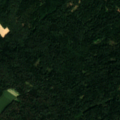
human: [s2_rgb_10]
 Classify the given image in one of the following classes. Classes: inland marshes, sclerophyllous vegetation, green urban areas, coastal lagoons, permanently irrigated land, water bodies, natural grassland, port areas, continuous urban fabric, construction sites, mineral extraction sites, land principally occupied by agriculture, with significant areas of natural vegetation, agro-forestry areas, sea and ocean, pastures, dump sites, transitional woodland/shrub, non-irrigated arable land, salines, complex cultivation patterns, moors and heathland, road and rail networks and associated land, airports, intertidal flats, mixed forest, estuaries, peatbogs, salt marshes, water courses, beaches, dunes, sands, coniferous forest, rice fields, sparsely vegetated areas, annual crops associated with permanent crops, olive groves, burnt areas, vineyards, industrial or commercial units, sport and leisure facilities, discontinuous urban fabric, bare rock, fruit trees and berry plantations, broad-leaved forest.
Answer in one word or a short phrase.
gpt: complex cultivation patterns, mixed forest